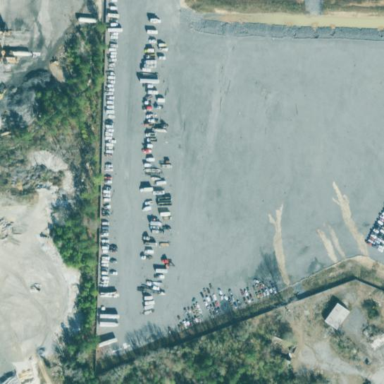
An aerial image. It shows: Scrap yard situated in industrial area.